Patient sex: M
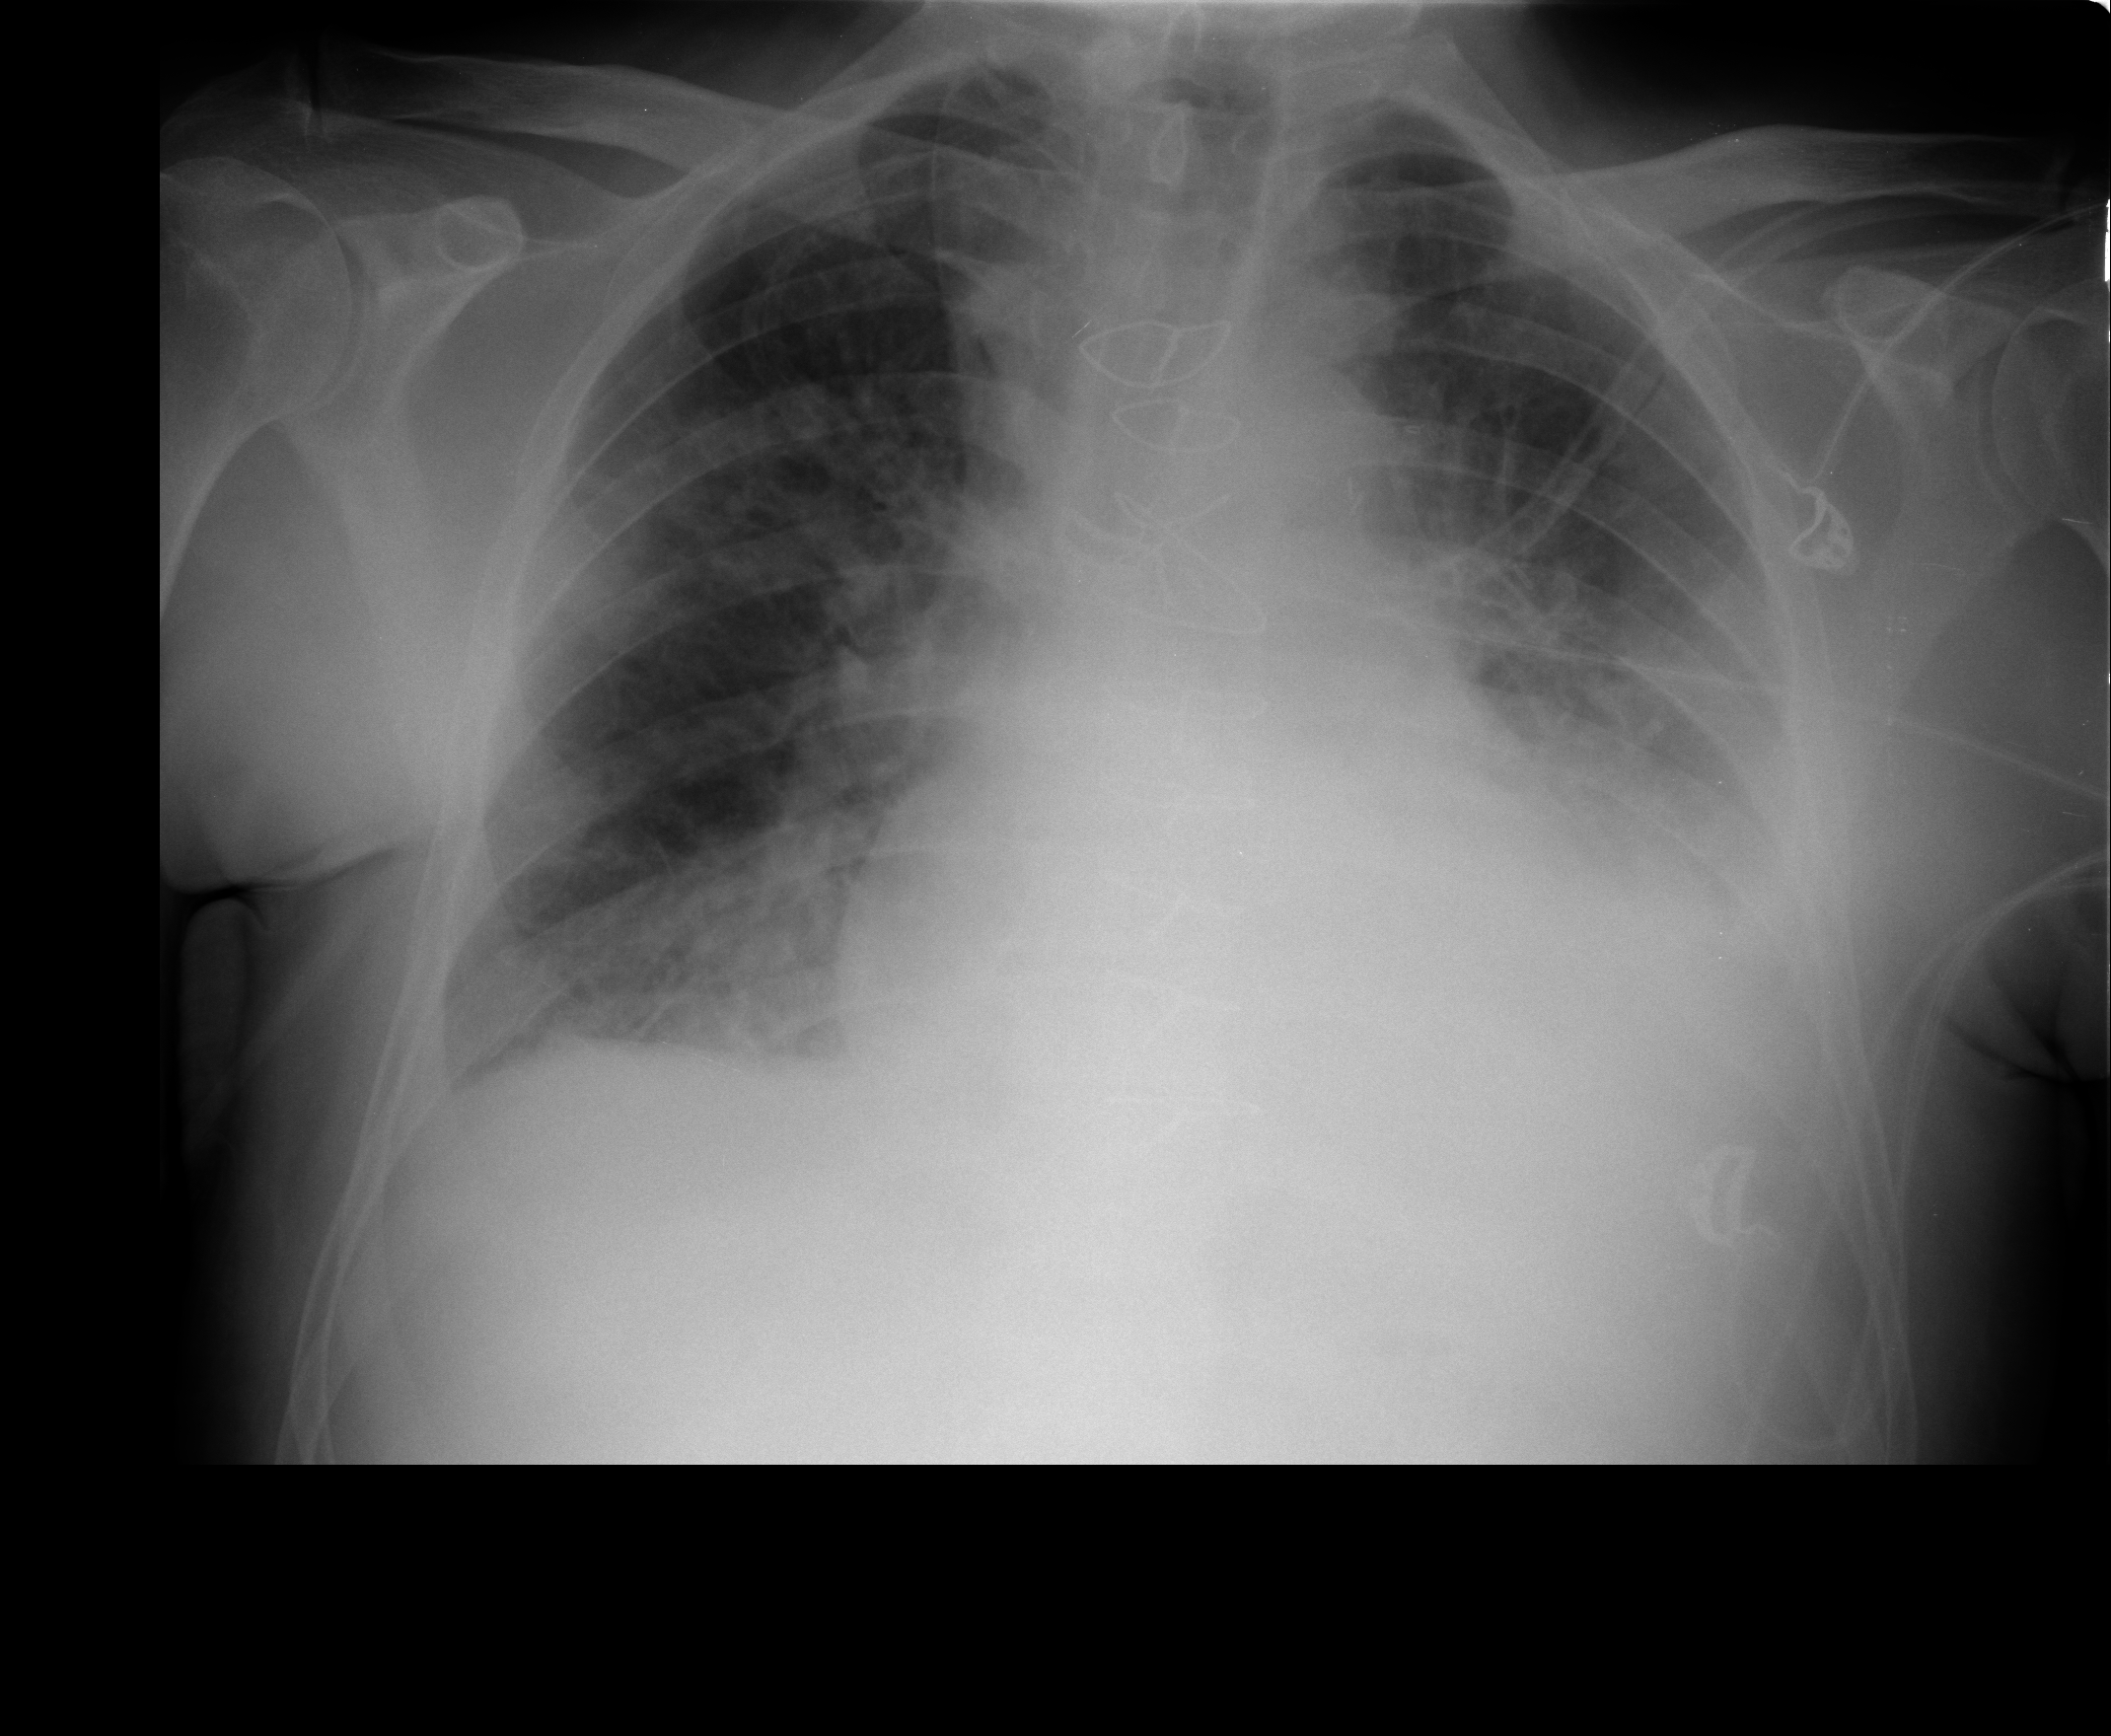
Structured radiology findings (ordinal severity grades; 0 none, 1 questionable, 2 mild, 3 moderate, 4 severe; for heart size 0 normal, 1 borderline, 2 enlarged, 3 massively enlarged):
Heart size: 2
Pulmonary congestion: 2
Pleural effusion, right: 1
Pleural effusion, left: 2
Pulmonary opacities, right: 1
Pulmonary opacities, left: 1
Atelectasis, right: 3
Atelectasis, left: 3